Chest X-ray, PA view. Patient: 60 years old, sex M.
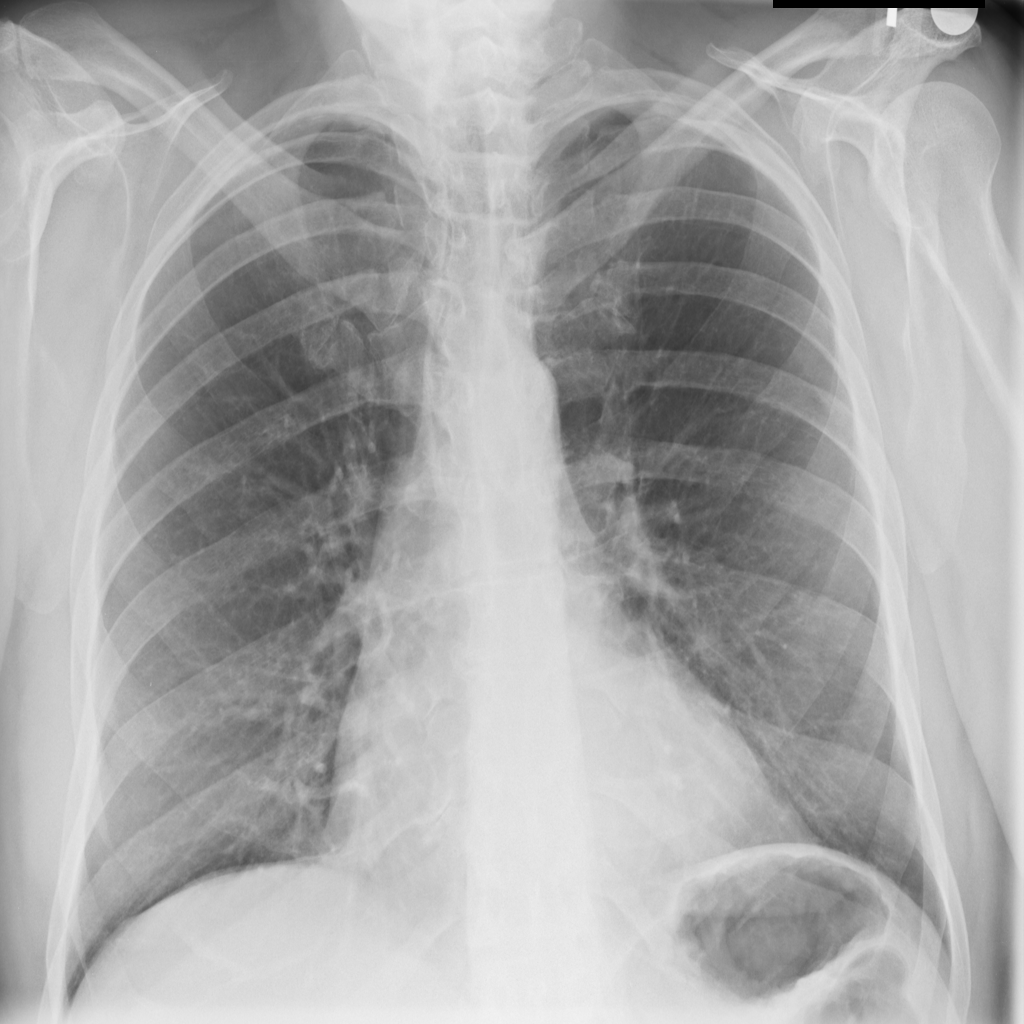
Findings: No Finding